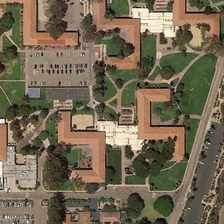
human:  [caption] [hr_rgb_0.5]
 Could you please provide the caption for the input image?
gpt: many green trees and some red buildings are in a school with several parking lots .

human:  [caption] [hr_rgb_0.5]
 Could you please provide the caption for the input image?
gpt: many green trees and some red buildings are in a school with several parking lots .

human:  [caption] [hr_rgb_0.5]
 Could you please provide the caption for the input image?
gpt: many green trees and some red buildings are in a school with several parking lots .

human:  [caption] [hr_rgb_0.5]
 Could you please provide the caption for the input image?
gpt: many green trees and some red buildings are in a school with several parking lots .

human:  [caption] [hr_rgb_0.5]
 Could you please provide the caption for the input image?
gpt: many green trees and some red buildings are in a school with several parking lots .